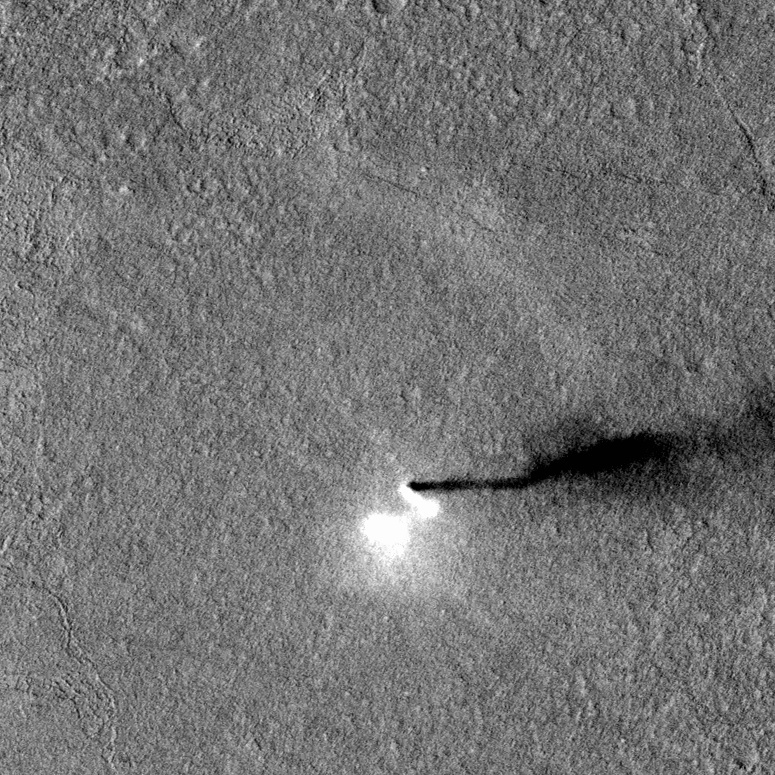
Label: dustdevil